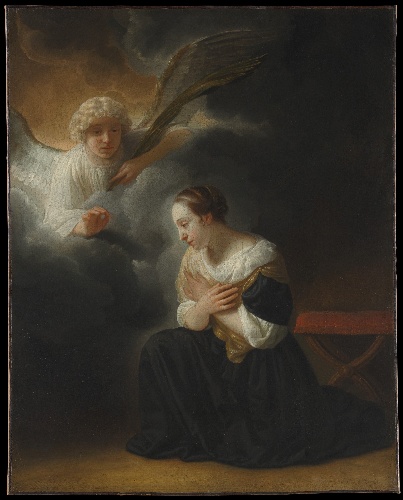
Title: The Annunciation of the Death of the Virgin
Artist: Samuel van Hoogstraten
Artist bio: Dutch, Dordrecht 1627–1678 Dordrecht
Date: ca. 1670
Object type: Painting
Classification: Paintings
Medium: Oil on canvas
Dimensions: 26 x 20 3/4 in. (66 x 52.7 cm)
Department: European Paintings
Credit line: Purchase, Rogers Fund and Joseph Pulitzer Bequest, 1992
Accession year: 1992
Repository: Metropolitan Museum of Art, New York, NY
Tags: Angels|Virgin Mary